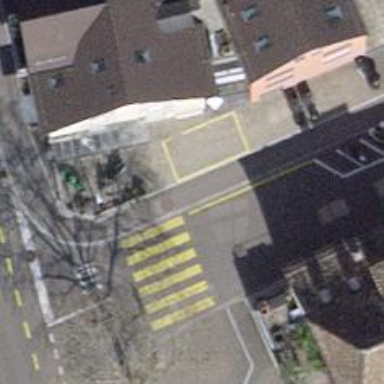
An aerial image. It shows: Marked crossing on footway.